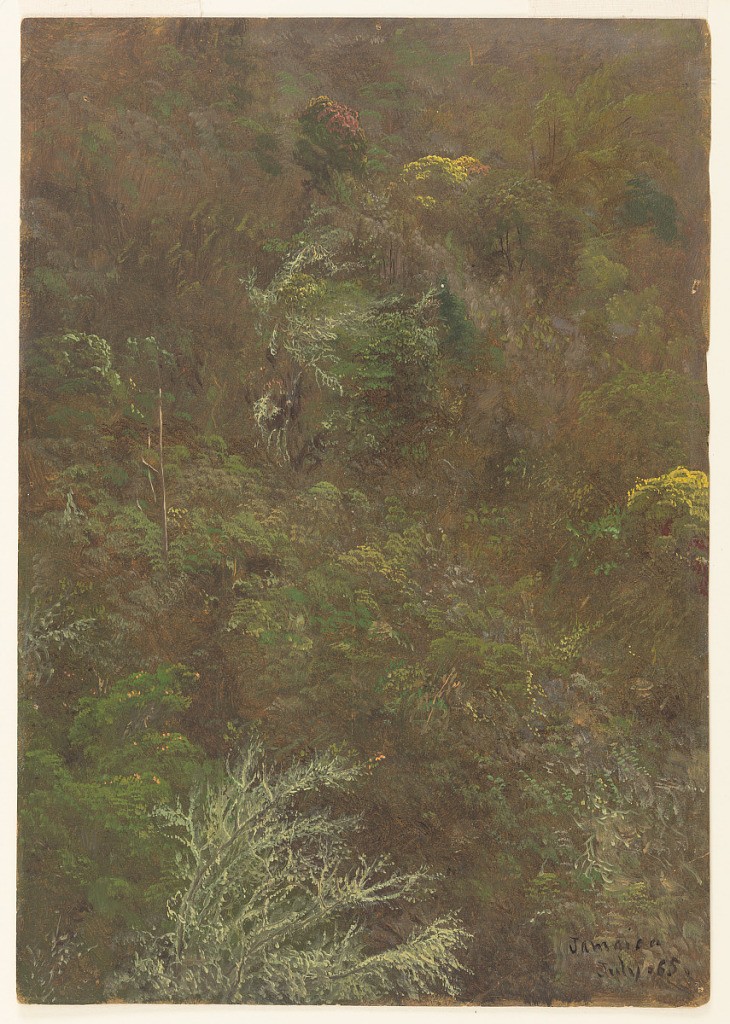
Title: Hillside with Trees, Jamaica
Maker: Frederic Edwin Church, American, 1826–1900
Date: July 1865
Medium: Brush and oil on paperboard
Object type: Drawing
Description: Landscape sketch showing view of distant treetops along sloped hillside that forms a textured melange of jungle foliage in Jamaica. Leaves and treetops rendered in various shades of green and yellow, with orange and pink highlights. Somewhat abstracted perspective with no clear central focus.